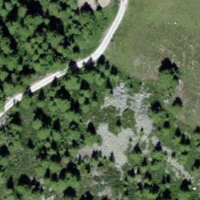
EUNIS habitat code: 41
Species observed at this site:
Aglais io
Erebia euryale
Adenostyles alliariae
Botrychium lunaria